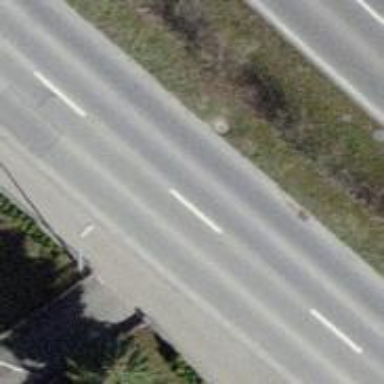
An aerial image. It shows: Asphalt service road.